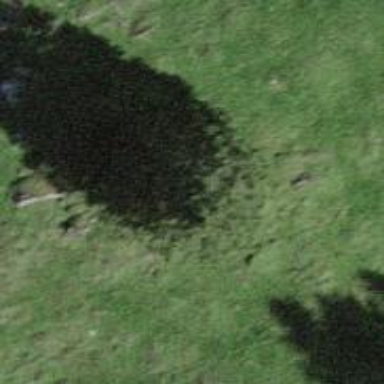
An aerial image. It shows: Evergreen tree with needle-leaved leaves.